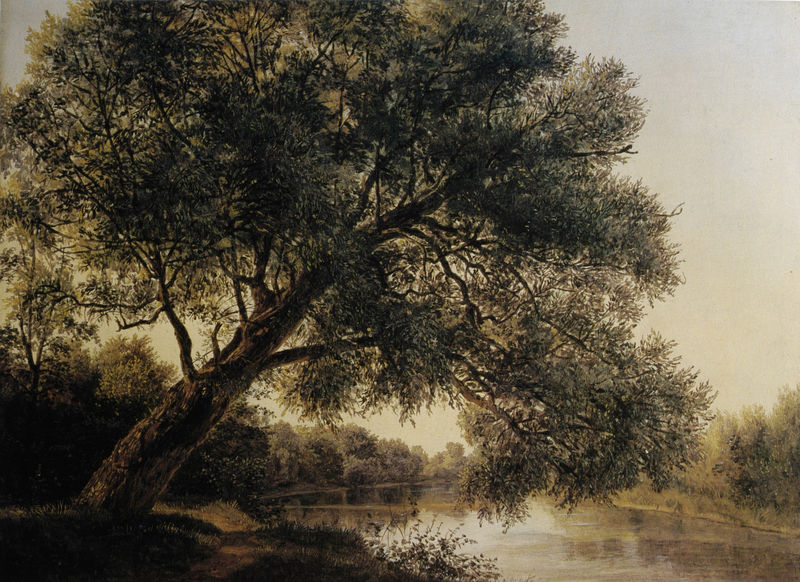
Titel: Baum am Bach
Künstler: Ferdinand Georg Waldmüller
Standort: Schweiz
Institution: (Privatbesitz)
Schlagwörter: baum, blau, blätter, dunkel, gemälde, himmel, laub, schatten, wasser, weiß, bäume, fluss, gelb, grün, landschaft, ocker, sand, see, ufer, äste, abend, braun, grau, hell, licht, gras, rasen, weg, wiese, malerei, silber, öl, ast, bach, baumstamm, dämmerung, erde, gräser, natur, spiegelung, stamm, strauch, weide, zweige, busch, büsche, gebüsch, gewässer, pfad, sonne, gold, realismus, pflanzen, krone, schräg, wald, farbig, sommer, strand, wellen, ruhe, naturalismus, tag, idylle, rand, böschung, friedrich, romantik, blue, white, black, country, dark, empty, gray, green, grey, old, painting, three, yellow, flowers, mirror, reflection, brown, plant, stimmung, geneigt, reflexion, hängen, flusslandschaft, groß, beugen, wood, flower, cloud, clouds, sky, tree, geäst, rinde, field, lake, landscape, nature, orange, sea, shore, water, reflektion, summer, trees, worpswede, holländisch, autumn, brook, evening, forest, grass, light, peaceful, pine, reeds, river, stream, bushes, path, plants, road, view, breit, texture, color, shadow, brow, schief, fall, aulandschaft, blattwek, krumm, muddy, neigen, neigung, schiefstand, slanting tree, spenden, treidelpfad, waser, üfer, englisch, leaning, cloudy, refelction, turner, bridge, dirt, outside, rural, sunny, olivenbaum, day, spring, leaves, pastoral, trunk, flussufer, watercolor, watercolour, art, bend, foreground, bush, pond, river bank, branches, beautiful, brush, calm, leaf, pale, outdoors, steam, sunset, vegetation, colour, peace, leave, blue sky, shrubs, dawn, sunrise, bank, land, atmosphere, moss, branch, still, foggy, trail, bucolic, angle, photograph, world, große, weeds, big, stem, earth, mud, enorm, bahc, woods, swing, banks, riverside, baumlandschaft, weidenbaum, european, foliage, oak, ripples, pathway, morning, nice, scenery, shoreline, 17. jahrhundert, panorama, #stamm, shrubbery, twilight, thames, creek, bark, reynolds, edge, swim, universe, tree trunk, noon, quiet, cool, placid, earth tone, living, twigs, why, scenic, environment, climb, wate, artistic, romazik, whaite, rim, slow, skies, paining, dusty, textures, branhes, tilting, artsy, environmnet, healthy, midday, slies, landescape, no people, algae, rifer, overhang, peacefull, waterside, alga, curved tree, overhanging, tirner, gaisnborough, öeaves, murkey